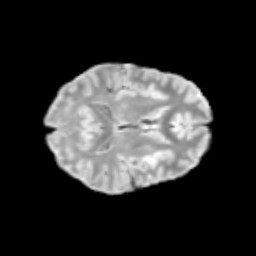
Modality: T2w
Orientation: axial
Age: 13
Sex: female
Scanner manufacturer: siemens
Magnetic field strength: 3 T
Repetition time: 3.8 s
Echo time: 0.07 s